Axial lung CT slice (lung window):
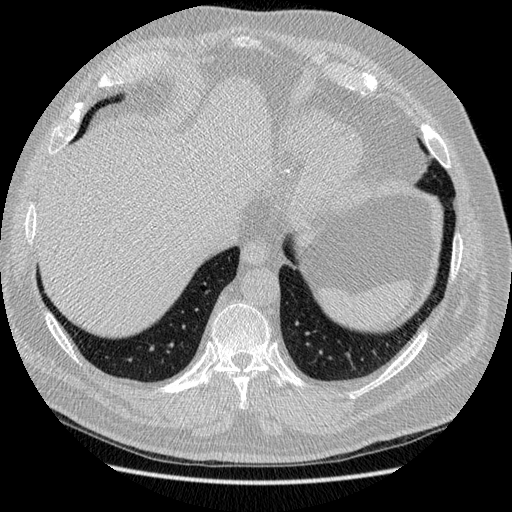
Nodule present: no